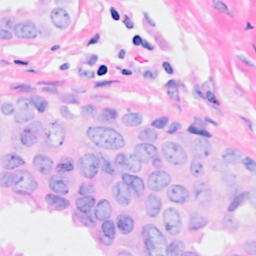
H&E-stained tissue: Breast